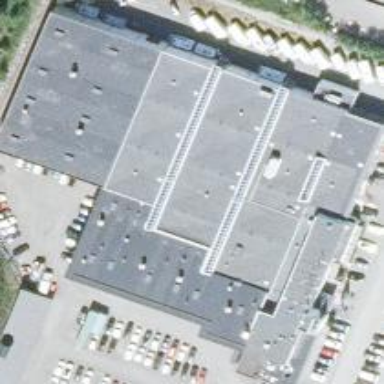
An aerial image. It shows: Building housing car shop.